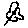
Label: flower